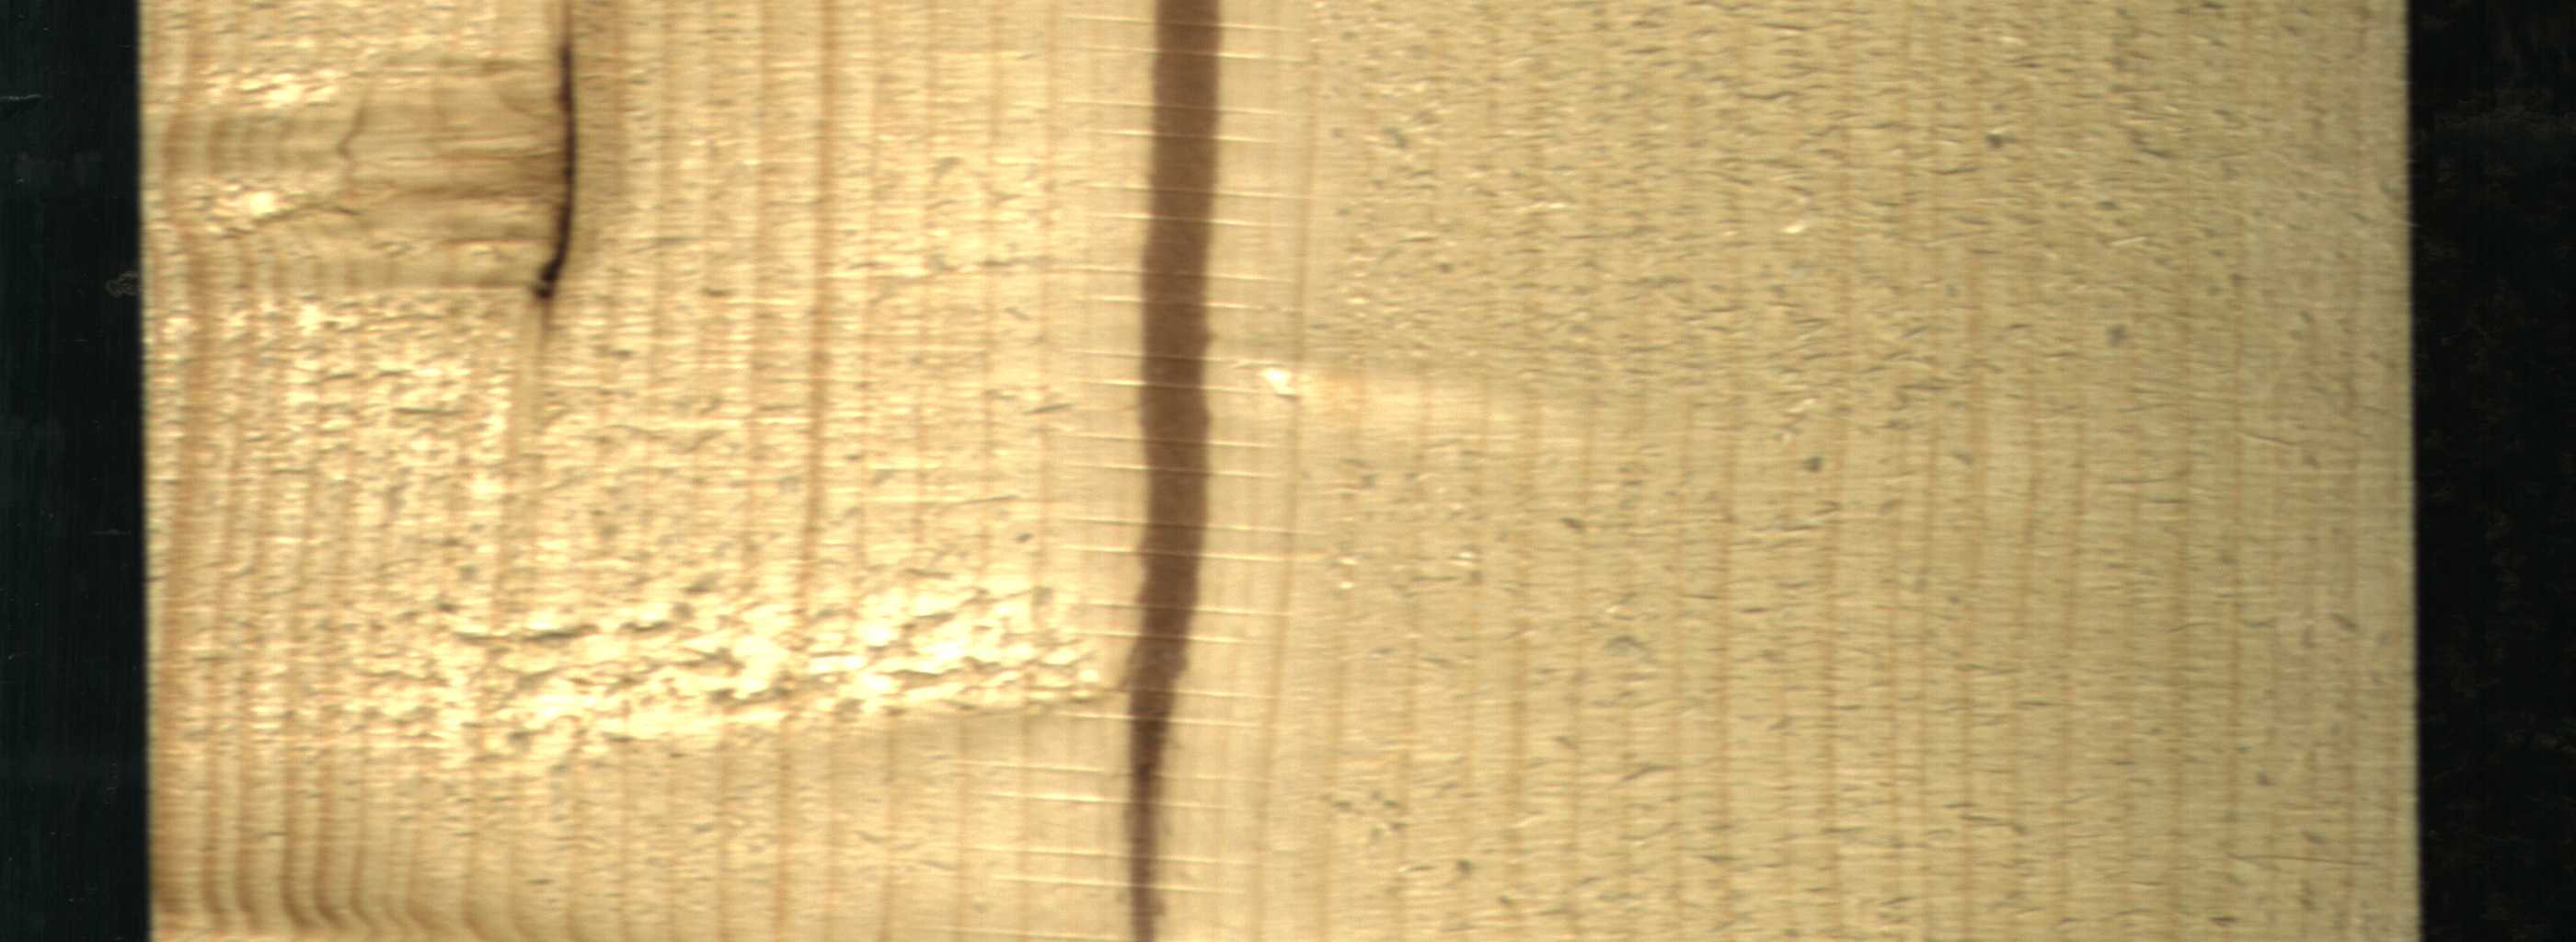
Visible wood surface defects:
Marrow
resin